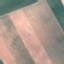
Land use / land cover: AnnualCrop